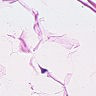
Metastatic tissue present: no